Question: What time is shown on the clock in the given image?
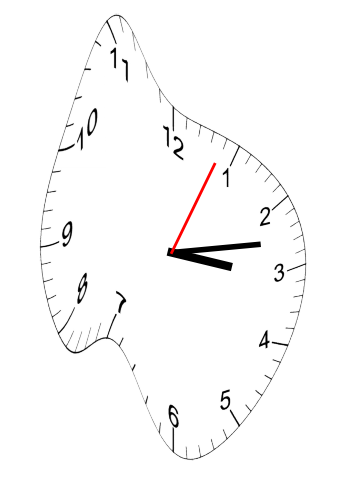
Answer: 03:13:04